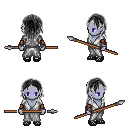
a pixel art fantasy rpg character, female body template, dark elf, purple skin, white robe, metal pants, gray long hairstyle, leather bracers, ghillies, spear, four views (front, back, left, right), 2x2 character sprite sheet, small pixel art, hard edges, no anti-aliasing